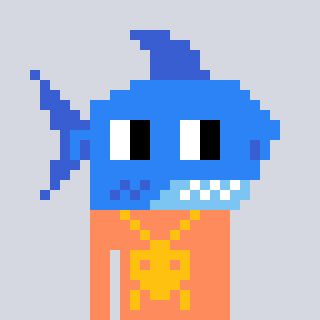
a pixel art character with square blue glasses, a shark-shaped head and a peachy-colored body on a cool background